Field crop: tomato
Growth stage: 1
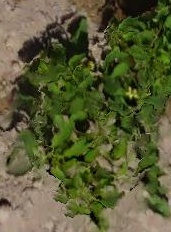
Species: tomato